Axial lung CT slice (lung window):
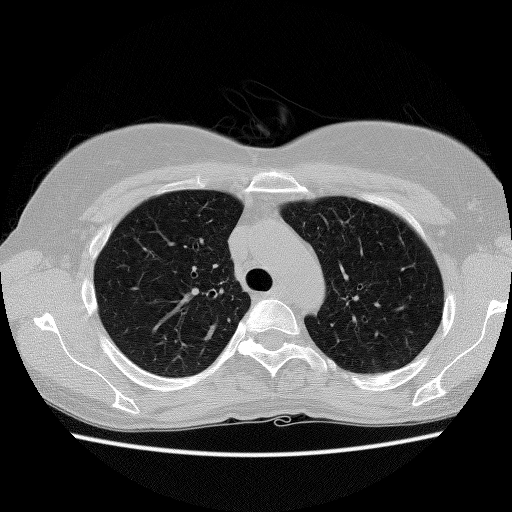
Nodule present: no